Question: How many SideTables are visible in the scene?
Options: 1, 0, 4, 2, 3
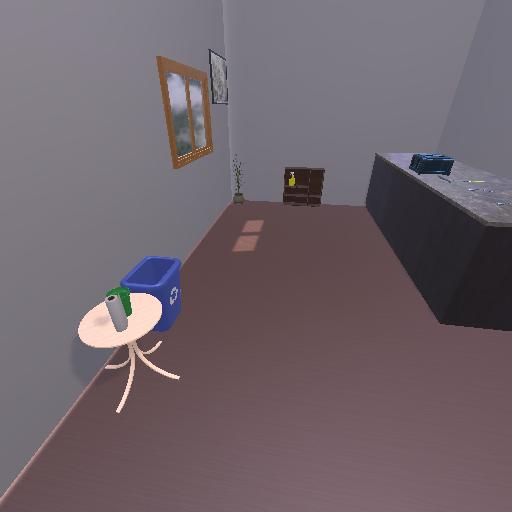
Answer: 1